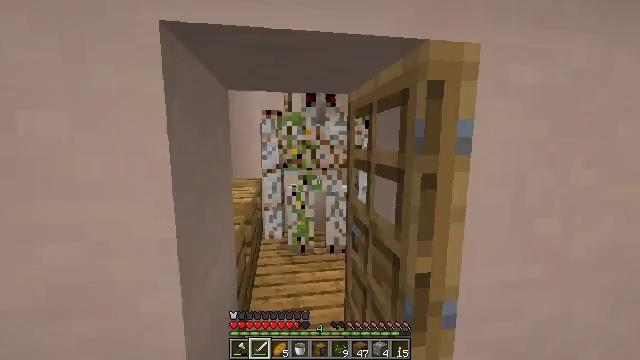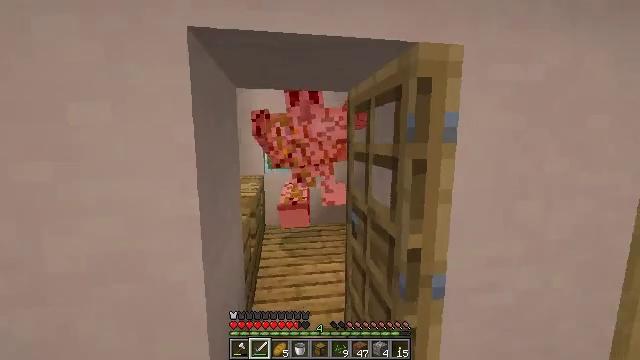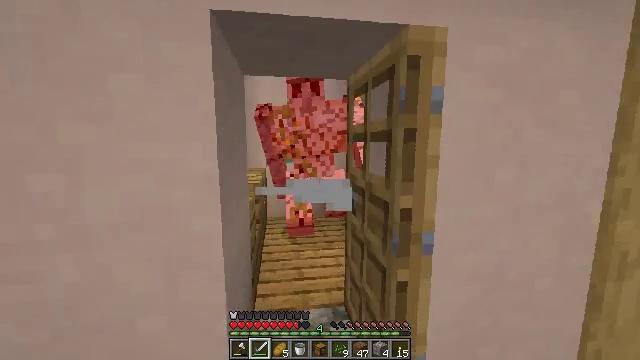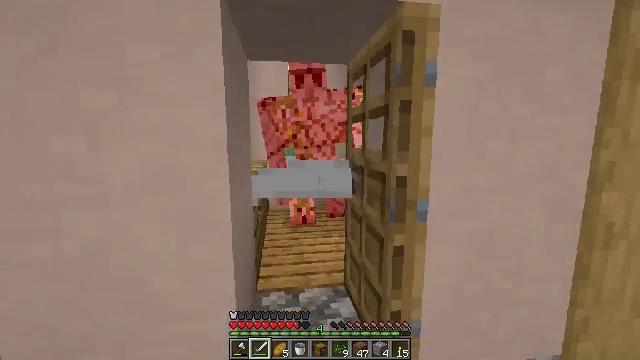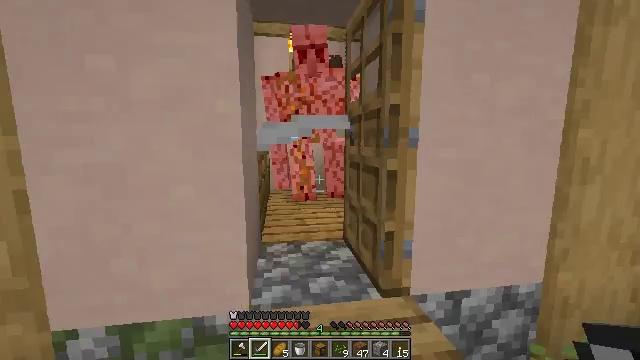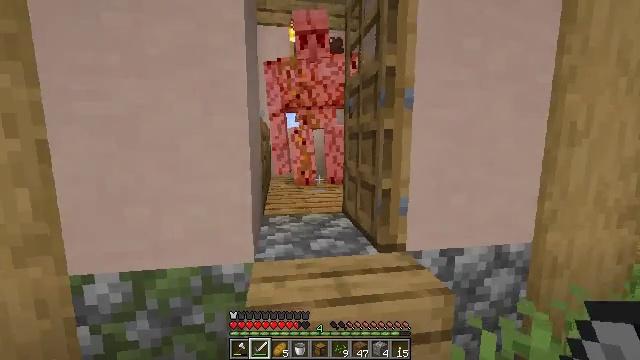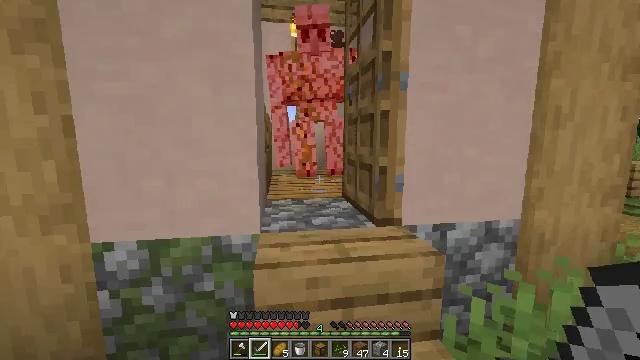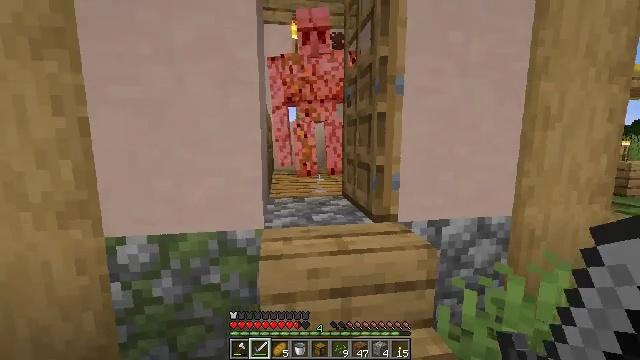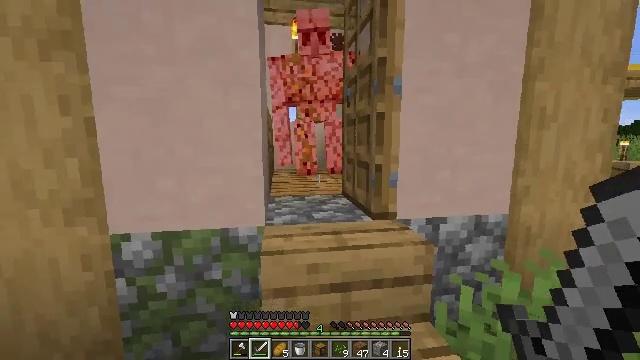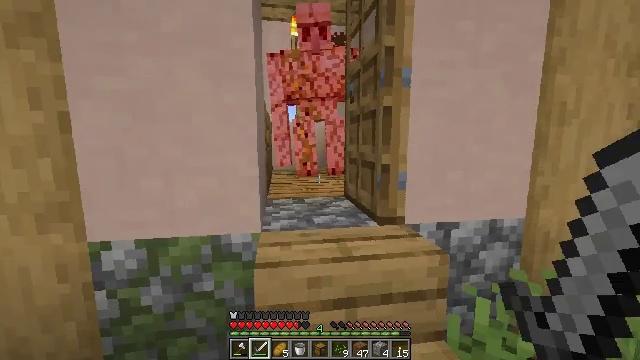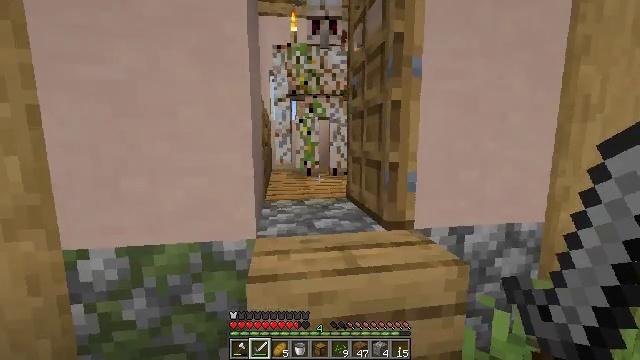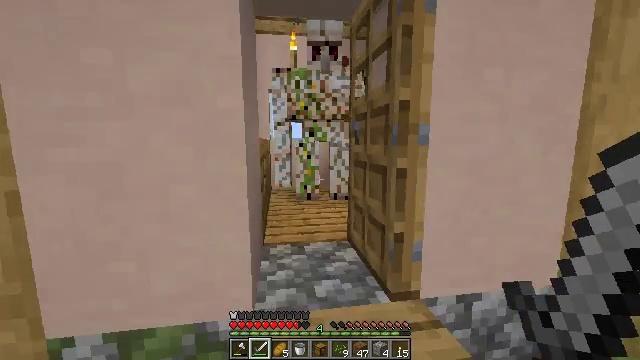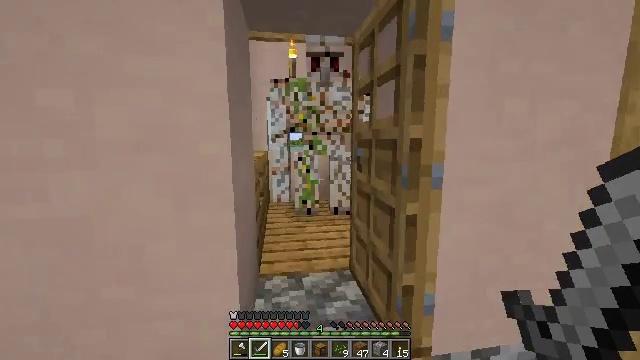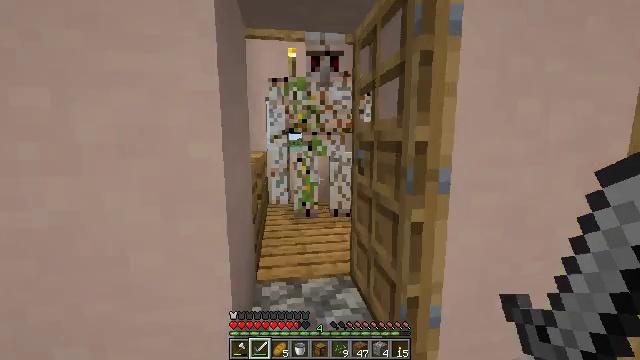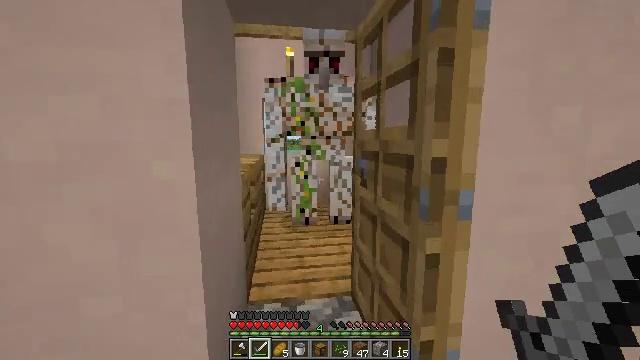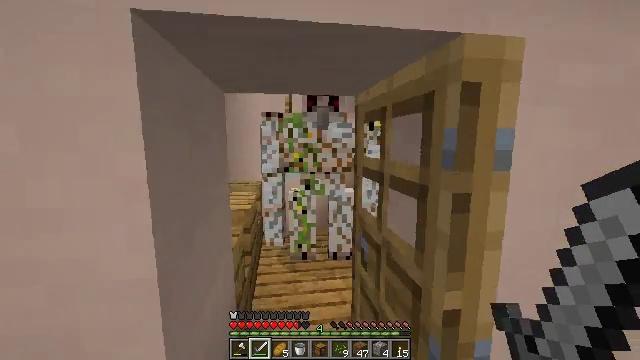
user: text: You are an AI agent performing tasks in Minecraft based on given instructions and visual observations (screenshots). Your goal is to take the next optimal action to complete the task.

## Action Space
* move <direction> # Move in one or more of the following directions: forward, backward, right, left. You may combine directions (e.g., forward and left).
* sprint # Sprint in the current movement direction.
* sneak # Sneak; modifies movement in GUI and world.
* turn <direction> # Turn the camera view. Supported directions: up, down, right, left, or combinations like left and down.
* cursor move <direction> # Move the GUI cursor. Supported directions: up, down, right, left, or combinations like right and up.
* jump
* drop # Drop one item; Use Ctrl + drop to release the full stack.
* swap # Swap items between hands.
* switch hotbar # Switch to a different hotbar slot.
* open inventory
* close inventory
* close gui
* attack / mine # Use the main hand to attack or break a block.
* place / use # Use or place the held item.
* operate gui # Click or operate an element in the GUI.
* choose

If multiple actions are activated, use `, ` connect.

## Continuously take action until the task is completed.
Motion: motion action
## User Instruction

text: Defeat the iron golem.
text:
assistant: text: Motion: move back
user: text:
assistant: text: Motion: move back
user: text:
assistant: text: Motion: move back
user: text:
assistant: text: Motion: move back
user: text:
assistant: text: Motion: move back
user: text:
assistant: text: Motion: no_op
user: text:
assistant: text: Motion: no_op
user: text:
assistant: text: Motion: move forward
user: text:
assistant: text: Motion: move forward
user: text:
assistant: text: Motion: move forward
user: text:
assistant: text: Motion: move forward
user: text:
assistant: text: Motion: move forward
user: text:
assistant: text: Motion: move forward
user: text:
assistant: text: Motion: move forward
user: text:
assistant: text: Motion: move forward
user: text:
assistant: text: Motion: move forward, attack / mine
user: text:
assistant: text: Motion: attack / mine
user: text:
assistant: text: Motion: move back, attack / mine
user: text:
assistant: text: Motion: move back, attack / mine
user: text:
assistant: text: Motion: move back
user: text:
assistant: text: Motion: no_op